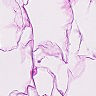
Metastatic tissue present: no